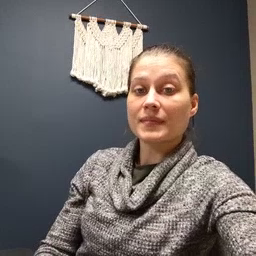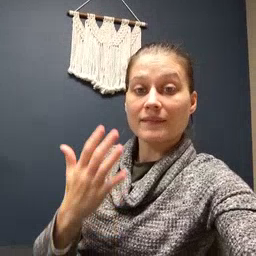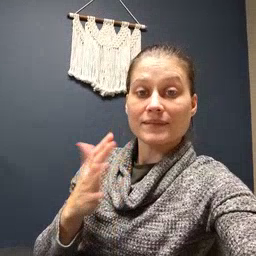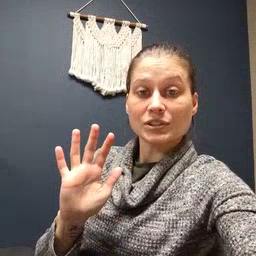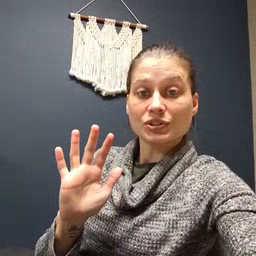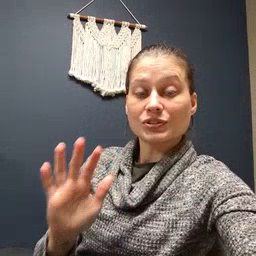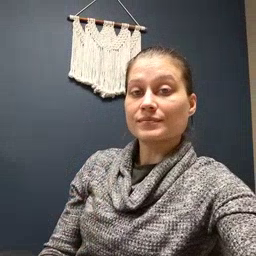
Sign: finish